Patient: sex M, age 71
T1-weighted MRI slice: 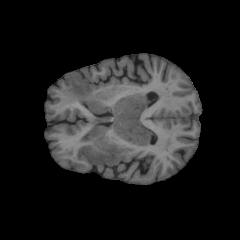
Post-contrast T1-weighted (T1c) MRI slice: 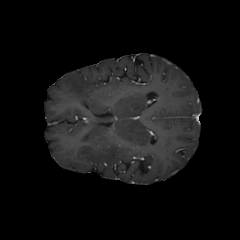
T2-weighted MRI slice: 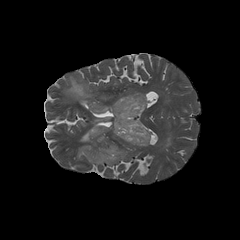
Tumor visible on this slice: yes
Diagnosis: Astrocytoma, IDH-wildtype
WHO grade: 2